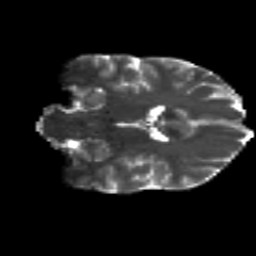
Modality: T2w
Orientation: coronal
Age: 34
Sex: female
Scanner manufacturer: siemens
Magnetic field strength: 3 T
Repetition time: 8.8 s
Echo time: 0.085 s